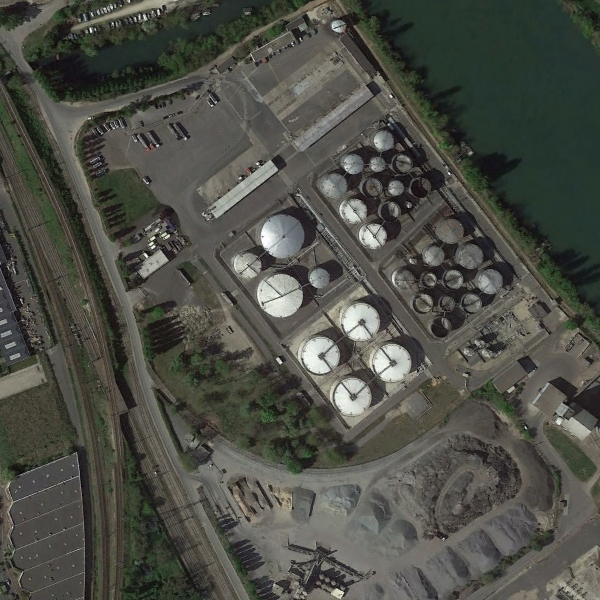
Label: StorageTanks